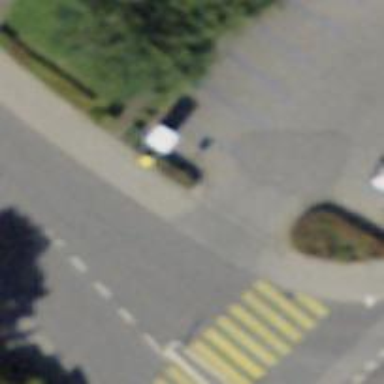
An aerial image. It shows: Post box is visible.